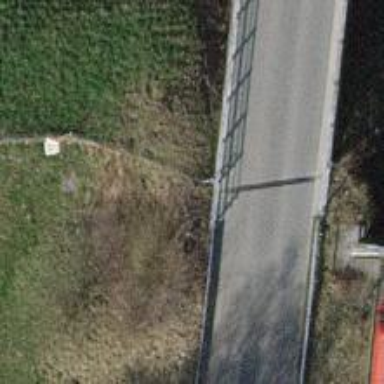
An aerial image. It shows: Guard rail.